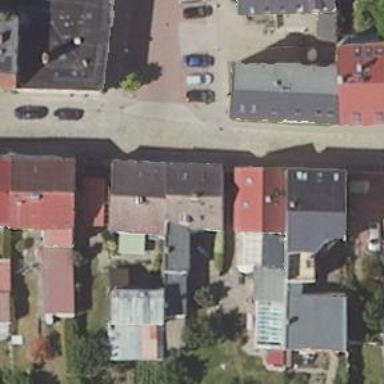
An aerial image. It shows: Living street with concrete plates as its surface.